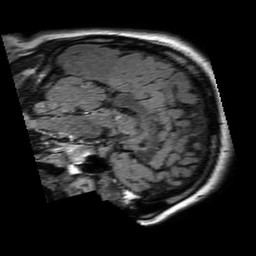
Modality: FLAIR
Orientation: sagittal
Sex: male
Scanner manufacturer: philips
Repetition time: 11 s
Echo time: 0.125 s